Question: I have a PHP script (index.php) that changes the page shown depending on the query part of the URL (using GET). All the links in the page access different "pages" using '?page=pageName' and the index.php script loads HTML from text files accordingly (echoing it to the screen).
So, if a user goes to 'index.php?page=about', my PHP script loads a file called 'about.php' and echoes it in a view container in the browser.
: The content I'm loading has PHP scripts inside it, but those scripts aren't executed when echoed using the 'index.php' script. That makes it impossible for me to load a page that contains, say, a directory listing pulled from a MySQL database.
So basically, I want to know if there is any way that I can echo a PHP file onto a page but execute the PHP code inside the file as well.
For clarity, I have attached an annotated screenshot that describes what I mean:
Here's the link:

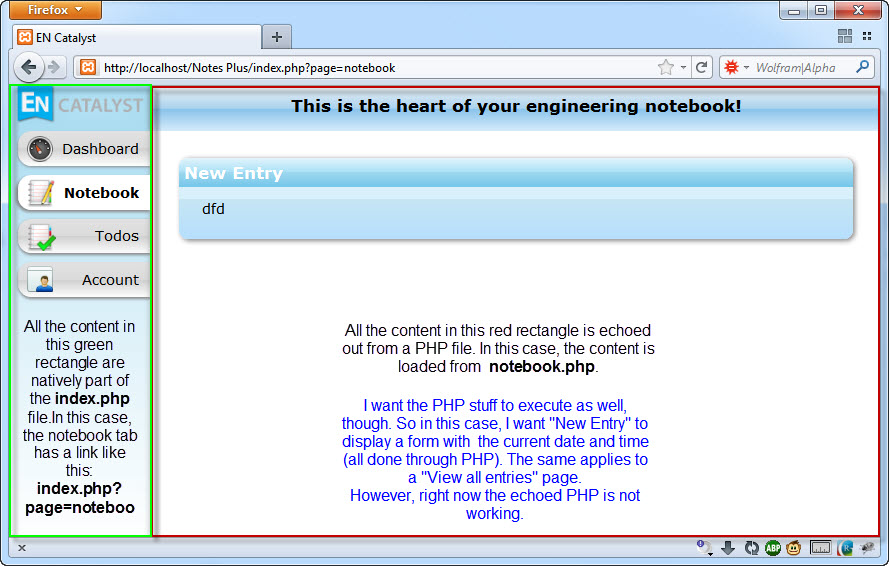
Answer: Use if statements to include('about.php') in index.php, and put the echo statements inside about.php. If this doesn't work, please post code examples.
'''
if( $_REQUEST['someQuery'] == 'about' )
{
include('about.php');
}
'''